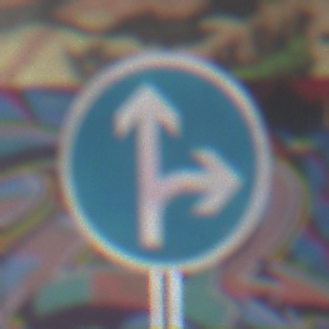
Verkehrszeichen: VorgeschriebeneFahrtrichtungGeradeausOderRechts
Umgebung: Roofed, Special
Tageszeit: Midday
Wetter: Overcast
Licht: Natural
Jahreszeit: NotSpecified
Kontrast: MediumContrast